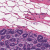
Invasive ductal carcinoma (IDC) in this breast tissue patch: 0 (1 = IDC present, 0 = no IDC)